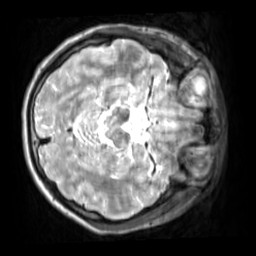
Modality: T2w
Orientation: axial
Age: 22
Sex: male
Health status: ill
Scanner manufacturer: siemens
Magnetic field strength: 3 T
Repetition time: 2.8 s
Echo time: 0.326 s